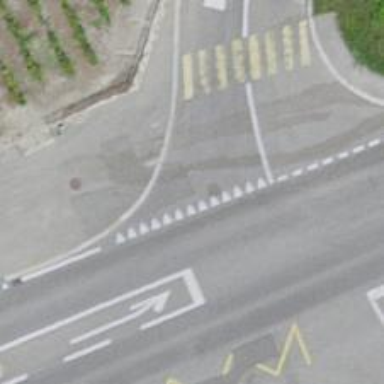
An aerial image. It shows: Roundabout at tertiary road junction.